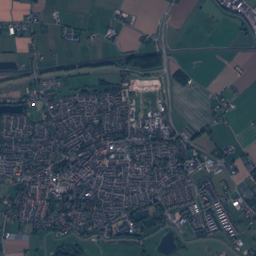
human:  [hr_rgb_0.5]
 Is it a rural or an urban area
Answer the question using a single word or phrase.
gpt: urban

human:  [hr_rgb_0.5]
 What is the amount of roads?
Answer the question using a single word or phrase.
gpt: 721

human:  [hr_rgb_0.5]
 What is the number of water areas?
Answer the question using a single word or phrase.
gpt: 41

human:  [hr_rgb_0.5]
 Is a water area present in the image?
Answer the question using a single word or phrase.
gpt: yes

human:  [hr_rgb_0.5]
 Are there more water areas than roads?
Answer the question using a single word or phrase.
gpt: no

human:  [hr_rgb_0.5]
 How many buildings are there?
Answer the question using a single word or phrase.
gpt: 5974

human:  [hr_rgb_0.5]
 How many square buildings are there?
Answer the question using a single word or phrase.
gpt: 0

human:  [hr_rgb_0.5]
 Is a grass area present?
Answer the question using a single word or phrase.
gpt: yes

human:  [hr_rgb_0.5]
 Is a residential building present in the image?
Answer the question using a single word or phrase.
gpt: yes

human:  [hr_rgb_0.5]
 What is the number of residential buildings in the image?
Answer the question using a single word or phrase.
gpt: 5879

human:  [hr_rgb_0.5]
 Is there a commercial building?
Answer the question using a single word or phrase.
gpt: yes

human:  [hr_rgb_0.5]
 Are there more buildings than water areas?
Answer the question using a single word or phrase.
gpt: yes

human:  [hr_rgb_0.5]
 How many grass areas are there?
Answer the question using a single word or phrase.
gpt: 225

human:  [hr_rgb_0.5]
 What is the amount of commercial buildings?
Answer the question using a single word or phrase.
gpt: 72

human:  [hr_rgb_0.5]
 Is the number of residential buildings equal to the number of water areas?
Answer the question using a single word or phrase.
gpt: no

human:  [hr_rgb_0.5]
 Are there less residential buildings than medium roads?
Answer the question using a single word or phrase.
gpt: no

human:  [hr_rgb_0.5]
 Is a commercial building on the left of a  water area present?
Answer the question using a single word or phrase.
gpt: yes

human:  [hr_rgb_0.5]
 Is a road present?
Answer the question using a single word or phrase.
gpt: yes

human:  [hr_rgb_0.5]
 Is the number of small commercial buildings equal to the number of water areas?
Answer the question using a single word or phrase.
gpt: no

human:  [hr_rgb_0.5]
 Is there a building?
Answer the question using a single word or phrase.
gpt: yes

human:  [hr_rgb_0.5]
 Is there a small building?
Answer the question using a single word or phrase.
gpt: yes

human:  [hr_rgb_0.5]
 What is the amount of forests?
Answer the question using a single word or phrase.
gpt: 48

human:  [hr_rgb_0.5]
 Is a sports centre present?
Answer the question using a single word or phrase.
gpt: yes

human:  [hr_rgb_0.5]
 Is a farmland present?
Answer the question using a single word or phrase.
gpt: yes

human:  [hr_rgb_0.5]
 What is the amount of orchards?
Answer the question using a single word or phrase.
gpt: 34

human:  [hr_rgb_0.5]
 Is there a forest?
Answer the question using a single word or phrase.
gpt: yes

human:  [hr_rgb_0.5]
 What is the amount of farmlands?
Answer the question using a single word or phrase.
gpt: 25

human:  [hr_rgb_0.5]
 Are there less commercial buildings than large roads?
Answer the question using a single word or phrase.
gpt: no

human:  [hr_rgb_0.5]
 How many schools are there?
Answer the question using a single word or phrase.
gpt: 6

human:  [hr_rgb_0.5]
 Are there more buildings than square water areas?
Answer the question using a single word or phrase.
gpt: yes

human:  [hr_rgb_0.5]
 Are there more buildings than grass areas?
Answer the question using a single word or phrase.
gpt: yes

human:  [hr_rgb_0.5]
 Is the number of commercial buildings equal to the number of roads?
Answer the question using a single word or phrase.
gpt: no

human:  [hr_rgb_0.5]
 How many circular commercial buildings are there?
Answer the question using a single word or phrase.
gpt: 0

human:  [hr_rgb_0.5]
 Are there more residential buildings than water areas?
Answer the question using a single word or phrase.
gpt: yes

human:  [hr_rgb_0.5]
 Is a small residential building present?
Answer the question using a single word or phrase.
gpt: yes

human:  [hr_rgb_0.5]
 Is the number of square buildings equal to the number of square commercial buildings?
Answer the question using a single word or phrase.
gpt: yes

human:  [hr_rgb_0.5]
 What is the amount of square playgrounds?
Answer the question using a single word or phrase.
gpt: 0

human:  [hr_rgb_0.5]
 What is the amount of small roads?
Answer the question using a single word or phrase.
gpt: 721

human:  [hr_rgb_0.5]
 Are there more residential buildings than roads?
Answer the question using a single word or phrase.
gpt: yes

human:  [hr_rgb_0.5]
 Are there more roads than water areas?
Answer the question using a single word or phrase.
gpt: yes

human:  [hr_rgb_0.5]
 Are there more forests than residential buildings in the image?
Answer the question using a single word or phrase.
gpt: no

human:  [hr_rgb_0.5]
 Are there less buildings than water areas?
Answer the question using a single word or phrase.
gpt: no

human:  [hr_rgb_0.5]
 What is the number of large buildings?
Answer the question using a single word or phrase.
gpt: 8

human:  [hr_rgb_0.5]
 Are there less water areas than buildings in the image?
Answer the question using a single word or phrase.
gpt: yes

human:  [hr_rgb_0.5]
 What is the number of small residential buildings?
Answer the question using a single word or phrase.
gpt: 5853

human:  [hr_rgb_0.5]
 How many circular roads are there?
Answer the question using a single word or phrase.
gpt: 0

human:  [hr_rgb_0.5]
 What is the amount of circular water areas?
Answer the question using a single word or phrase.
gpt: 1

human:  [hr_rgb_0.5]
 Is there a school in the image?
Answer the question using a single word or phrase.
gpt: yes

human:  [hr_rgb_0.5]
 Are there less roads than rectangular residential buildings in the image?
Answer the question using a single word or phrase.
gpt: yes

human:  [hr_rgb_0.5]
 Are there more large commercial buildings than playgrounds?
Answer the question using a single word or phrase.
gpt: no

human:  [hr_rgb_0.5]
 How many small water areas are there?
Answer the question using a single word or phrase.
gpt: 18

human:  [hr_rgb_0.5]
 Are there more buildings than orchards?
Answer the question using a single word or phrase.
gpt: yes

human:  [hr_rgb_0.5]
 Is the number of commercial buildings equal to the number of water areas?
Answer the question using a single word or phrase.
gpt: no

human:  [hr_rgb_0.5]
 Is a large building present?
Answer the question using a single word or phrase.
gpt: yes

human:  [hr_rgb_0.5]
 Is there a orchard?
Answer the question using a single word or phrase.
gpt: yes

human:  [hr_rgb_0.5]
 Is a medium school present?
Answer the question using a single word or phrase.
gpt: yes

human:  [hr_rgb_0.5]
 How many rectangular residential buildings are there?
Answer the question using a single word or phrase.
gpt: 3555

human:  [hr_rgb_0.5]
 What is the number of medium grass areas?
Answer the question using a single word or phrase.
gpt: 58

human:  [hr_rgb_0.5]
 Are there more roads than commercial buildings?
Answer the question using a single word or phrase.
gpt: yes

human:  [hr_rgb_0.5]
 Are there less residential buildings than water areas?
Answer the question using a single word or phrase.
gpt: no

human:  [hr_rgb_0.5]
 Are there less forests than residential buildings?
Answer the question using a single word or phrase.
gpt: yes

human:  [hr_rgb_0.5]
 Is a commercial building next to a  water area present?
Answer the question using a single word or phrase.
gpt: yes

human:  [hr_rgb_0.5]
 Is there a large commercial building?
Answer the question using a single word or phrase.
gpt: yes

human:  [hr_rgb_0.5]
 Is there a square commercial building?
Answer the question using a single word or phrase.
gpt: no